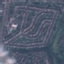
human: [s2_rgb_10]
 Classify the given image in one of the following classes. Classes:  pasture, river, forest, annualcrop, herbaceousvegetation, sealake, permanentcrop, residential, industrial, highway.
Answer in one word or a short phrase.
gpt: Residential